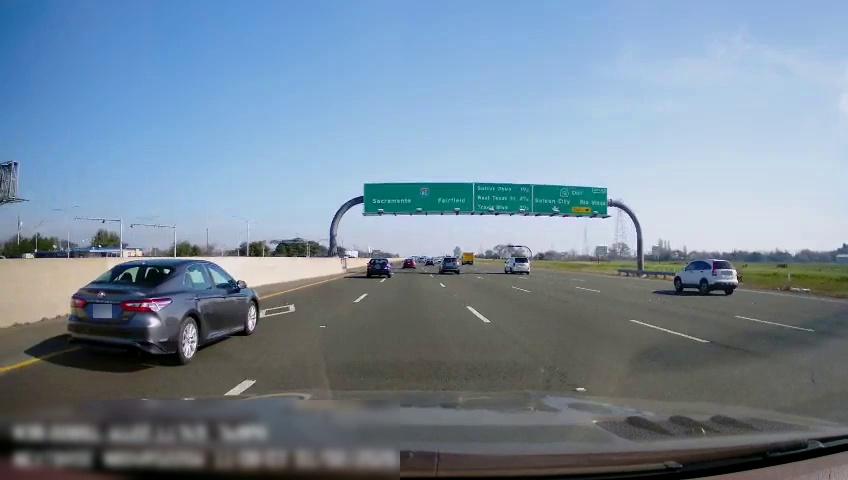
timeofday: Day
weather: Sunny
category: Drivable Space
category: Vehicles | SUV
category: Vehicles | SUV
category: Vehicles | Truck
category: Vehicles | SUV
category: Vehicles | Van
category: Vehicles | Car
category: Vehicles | Car
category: Vehicles | Truck
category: Vehicles | Truck
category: Lanes | Alternate Lane
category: Lanes | Current Lane
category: Lanes | Current Lane
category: Lanes | Alternate Lane
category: Lanes | Alternate Lane
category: Lanes | Alternate Lane
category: Lanes | Alternate Lane
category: Traffic | Signs
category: Traffic | Signs
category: Traffic | Signs